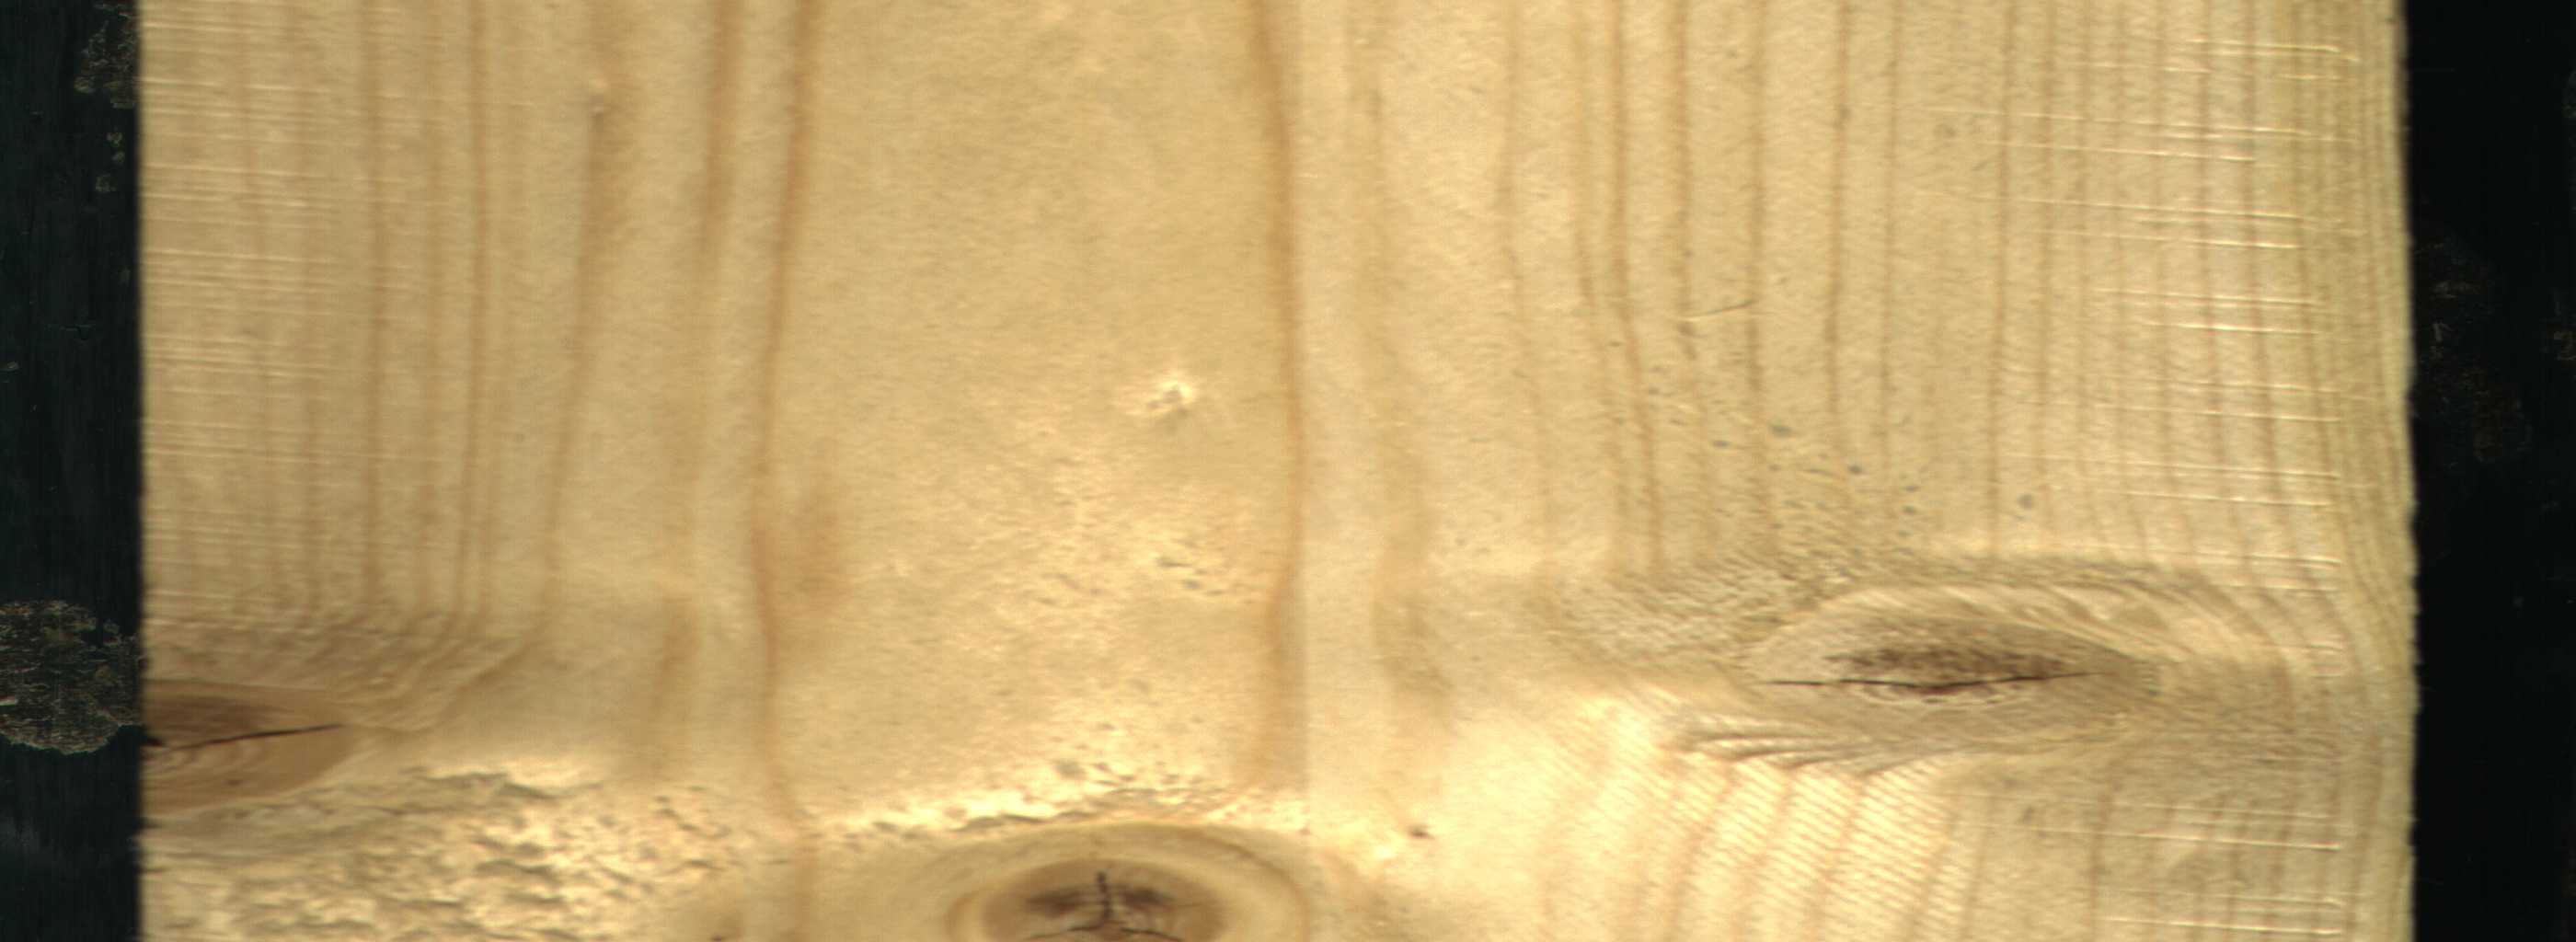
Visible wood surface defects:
knot_with_crack
knot_with_crack
knot_with_crack